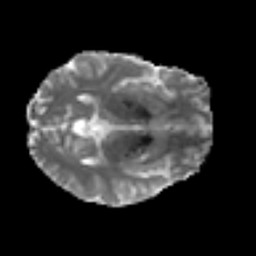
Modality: MD
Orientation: axial
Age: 32
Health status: ill
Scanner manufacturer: philips
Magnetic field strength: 3 T
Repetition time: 9 s
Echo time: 0.127 s